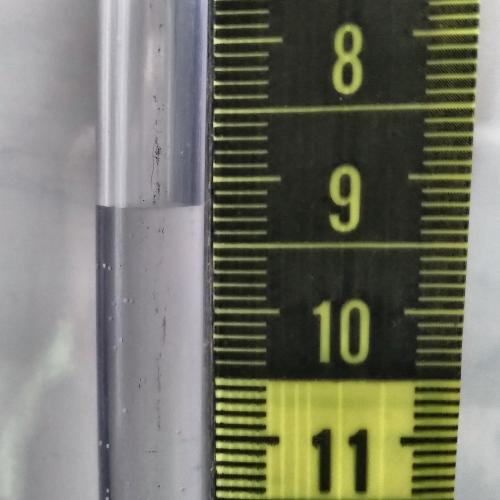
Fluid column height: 9.2 cm